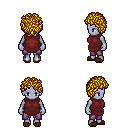
a pixel art fantasy rpg character, female body template, dark elf, purple skin, maroon tunic, magenta pants, blonde curly afro hairstyle, brown slippers, four views (front, back, left, right), 2x2 character sprite sheet, small pixel art, hard edges, no anti-aliasing